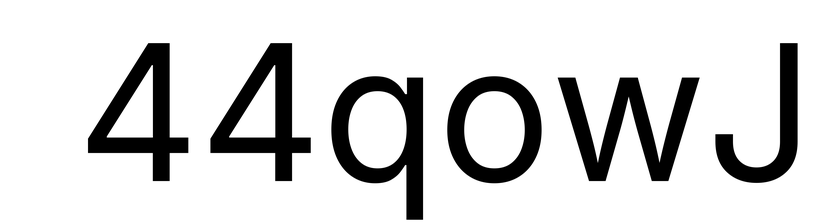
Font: Inter_Regular